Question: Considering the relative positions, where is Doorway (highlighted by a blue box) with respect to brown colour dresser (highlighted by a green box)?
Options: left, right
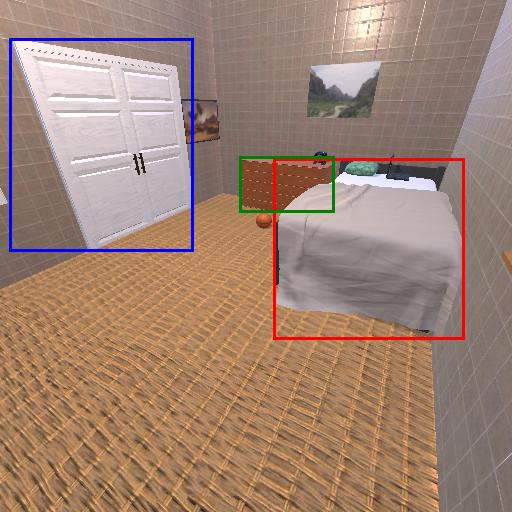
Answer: left